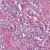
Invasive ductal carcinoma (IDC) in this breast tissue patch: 1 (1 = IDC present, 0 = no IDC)